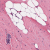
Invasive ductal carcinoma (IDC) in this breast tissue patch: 0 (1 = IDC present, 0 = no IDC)